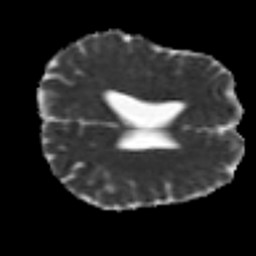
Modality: MD
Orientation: axial
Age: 43
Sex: male
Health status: healthy
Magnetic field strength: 3 T
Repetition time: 7 s
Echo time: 0.0926 s